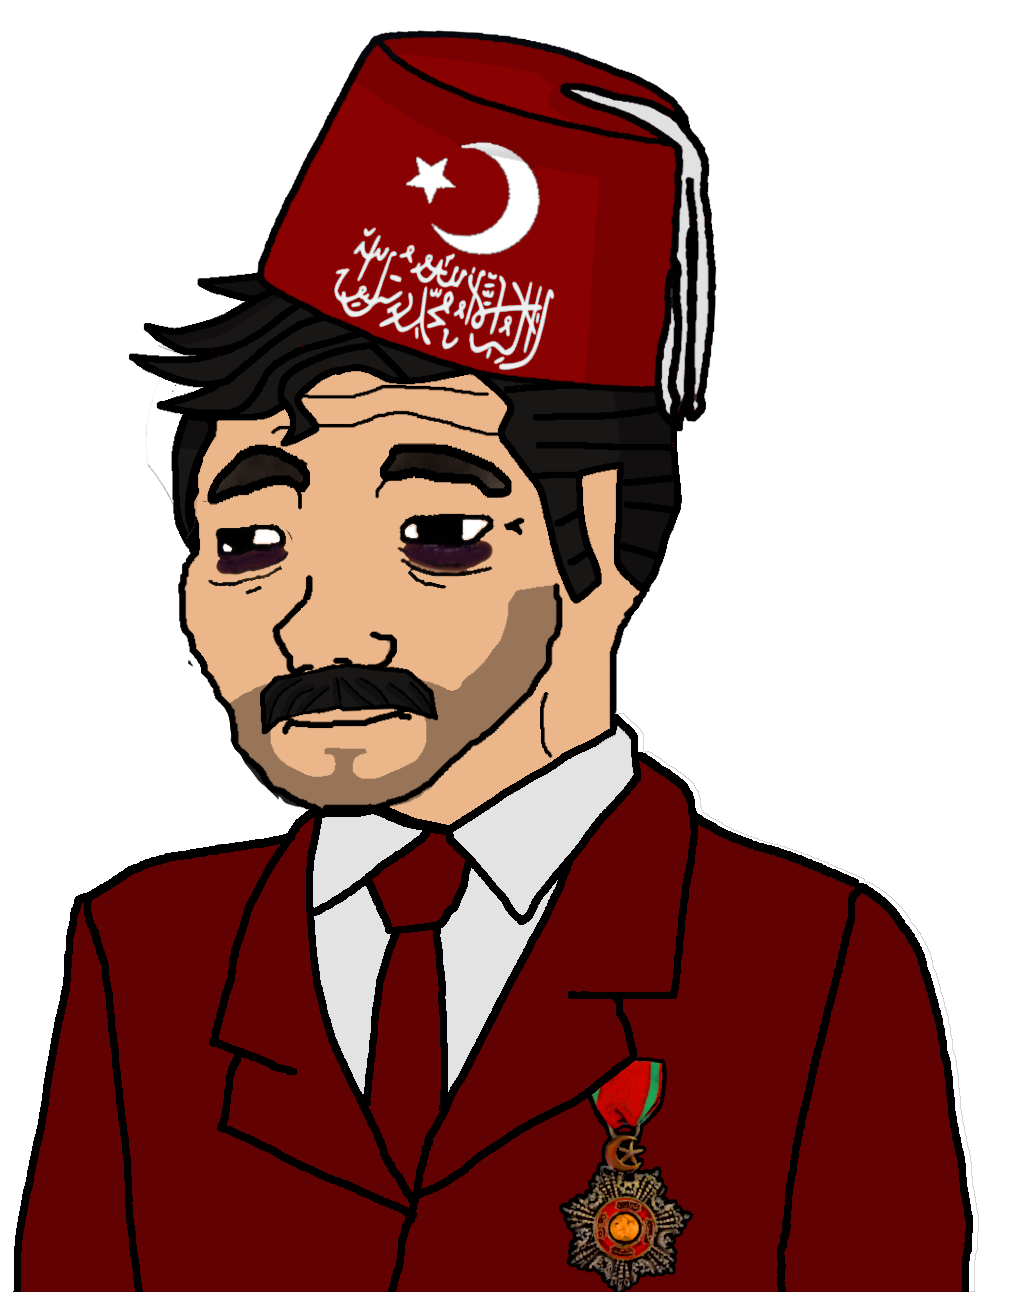
Label: 5_Doomer